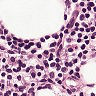
Metastatic tissue present: no